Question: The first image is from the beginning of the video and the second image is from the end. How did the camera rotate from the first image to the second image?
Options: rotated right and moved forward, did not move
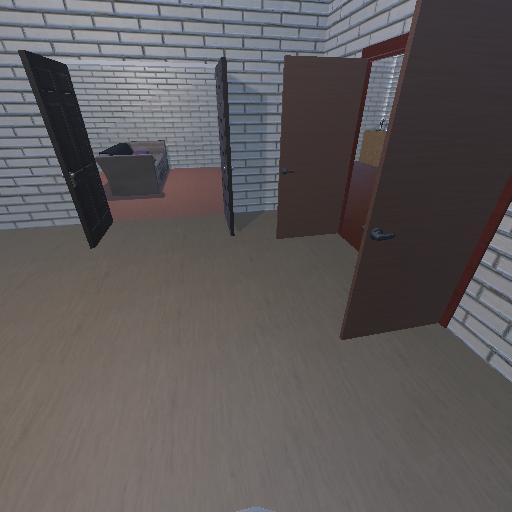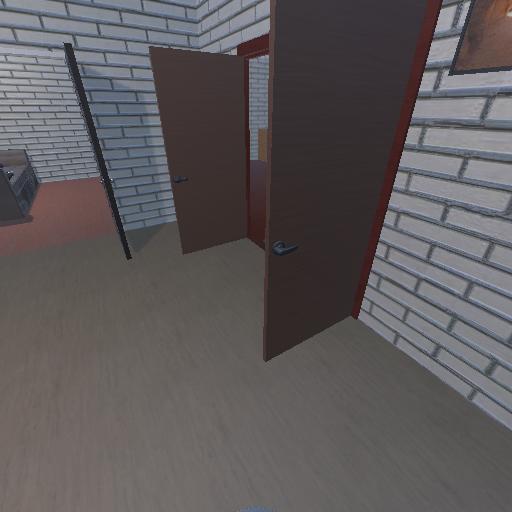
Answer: rotated right and moved forward